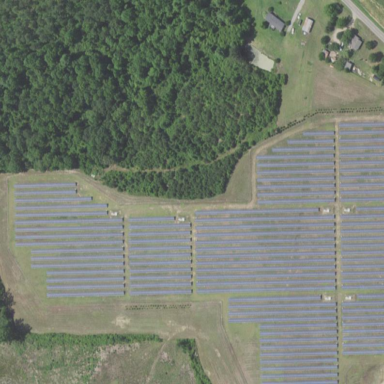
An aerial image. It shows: Solar power plant enclosed by fence. The plant generates electricity using photovoltaic technology.